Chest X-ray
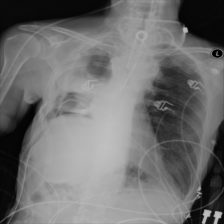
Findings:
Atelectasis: negative
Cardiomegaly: negative
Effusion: negative
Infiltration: negative
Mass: negative
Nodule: negative
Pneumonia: negative
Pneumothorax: negative
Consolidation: negative
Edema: negative
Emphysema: negative
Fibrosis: negative
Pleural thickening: negative
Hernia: negative